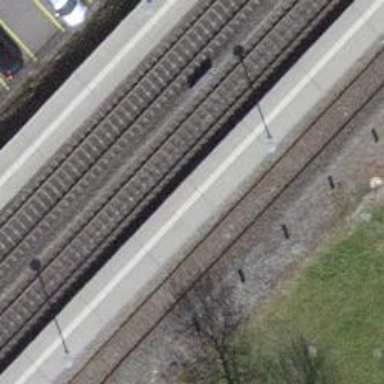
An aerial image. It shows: Single-track railway bridge with electrified contact line. It is spur service.